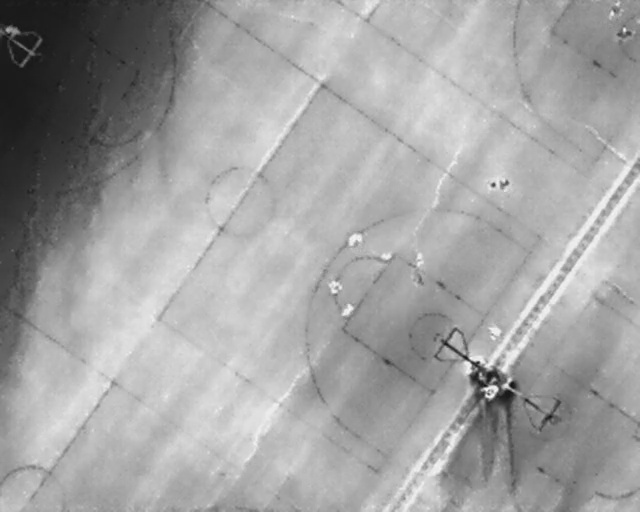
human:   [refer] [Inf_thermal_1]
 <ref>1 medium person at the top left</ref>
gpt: <box>[[1, 4, 3, 7, 2]]</box>

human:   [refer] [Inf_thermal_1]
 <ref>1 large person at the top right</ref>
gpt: <box>[[96, 4, 98, 8, 2]]</box>

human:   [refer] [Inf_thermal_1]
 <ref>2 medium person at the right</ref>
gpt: <box>[[76, 33, 78, 37, 2], [75, 63, 78, 66, 34]]</box>

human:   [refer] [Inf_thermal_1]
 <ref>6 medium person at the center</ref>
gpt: <box>[[54, 44, 56, 48, 165], [64, 49, 66, 51, 2], [59, 48, 61, 51, 2], [64, 53, 66, 55, 2], [51, 54, 53, 57, 2], [52, 59, 55, 61, 42]]</box>

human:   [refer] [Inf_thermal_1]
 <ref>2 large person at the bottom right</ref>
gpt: <box>[[75, 74, 77, 78, 2], [72, 68, 75, 73, 168]]</box>